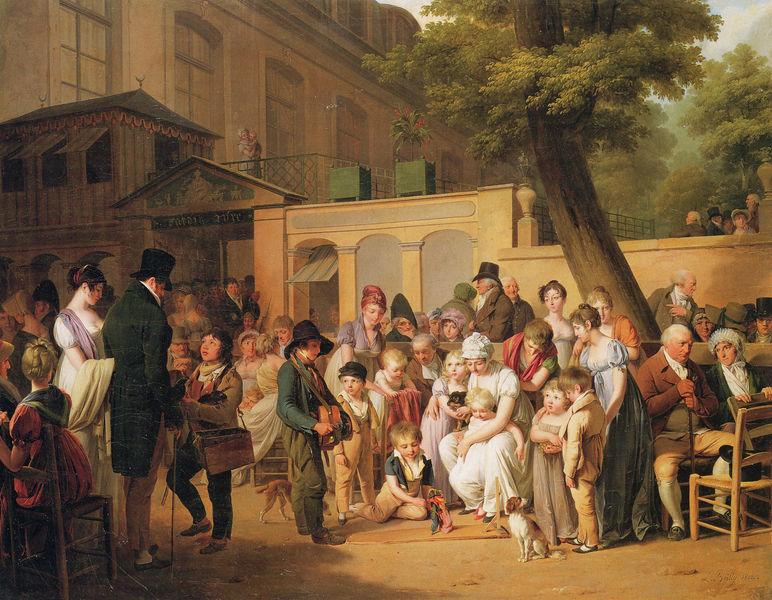
Titel: The Entrance of the Turkish Garden Café
Künstler: Louis Léopold Boilly
Standort: Australia (Standort unbekannt)
Institution: (Privatsammlung)
Schlagwörter: baum, blau, blätter, gemälde, gruppe, himmel, laub, mann, schatten, weiß, wolken, bäume, frauen, gelb, grün, menschen, mädchen, sitzen, blumen, braun, café, fenster, frankreich, frau, hell, hut, hüte, kleid, kleider, männer, paris, reden, schwarz, straße, stuhl, stühle, terasse, tische, dame, gebäude, haus, hund, hunde, park, rot, tier, tiere, tuch, wolke, beige, fest, gesellschaft, malerei, menge, versammlung, zylinder, alt, blond, feier, feiern, jung, alte, architektur, kragen, mensch, stehen, herr, öl, baumstamm, erde, stamm, brüstung, boden, gewand, adel, decke, familie, kind, klassizismus, mutter, aufführung, musik, musiker, pflanze, pflanzen, publikum, theater, england, genre, kinder, stock, garten, statue, perücke, balkon, blumenkübel, blumentopf, terrasse, farbig, sommer, liebe, bogen, genremalerei, italien, spieler, gehstock, zuschauer, jungen, dorf, giebel, mauer, hof, läden, platz, bank, romantik, ansprache, frack, sitzende, sprechen, spielen, draussen, vergnügen, geländer, junge, baumkrone, tor, kelid, bögen, spiel, katze, eingang, verkäufer, bayern, münchen, palast, knien, laubbaum, treffen, menschenmenge, trommel, sonnig, puppe, portal, biedermeier, spiele, empire, verkaufen, leier, familien, show, buam, spielzeug, zelt, säugling, mütter, markise, marionette, boulevard, paare, kästen, biergarten, spielmann, reynolds, huas, biedermayer, boilly, väter, kiner, außenszene, kniender junge, leierkasten, rot braun, stähle, versa m, 1900, 1800, 1880, leiherkasten, kimänner